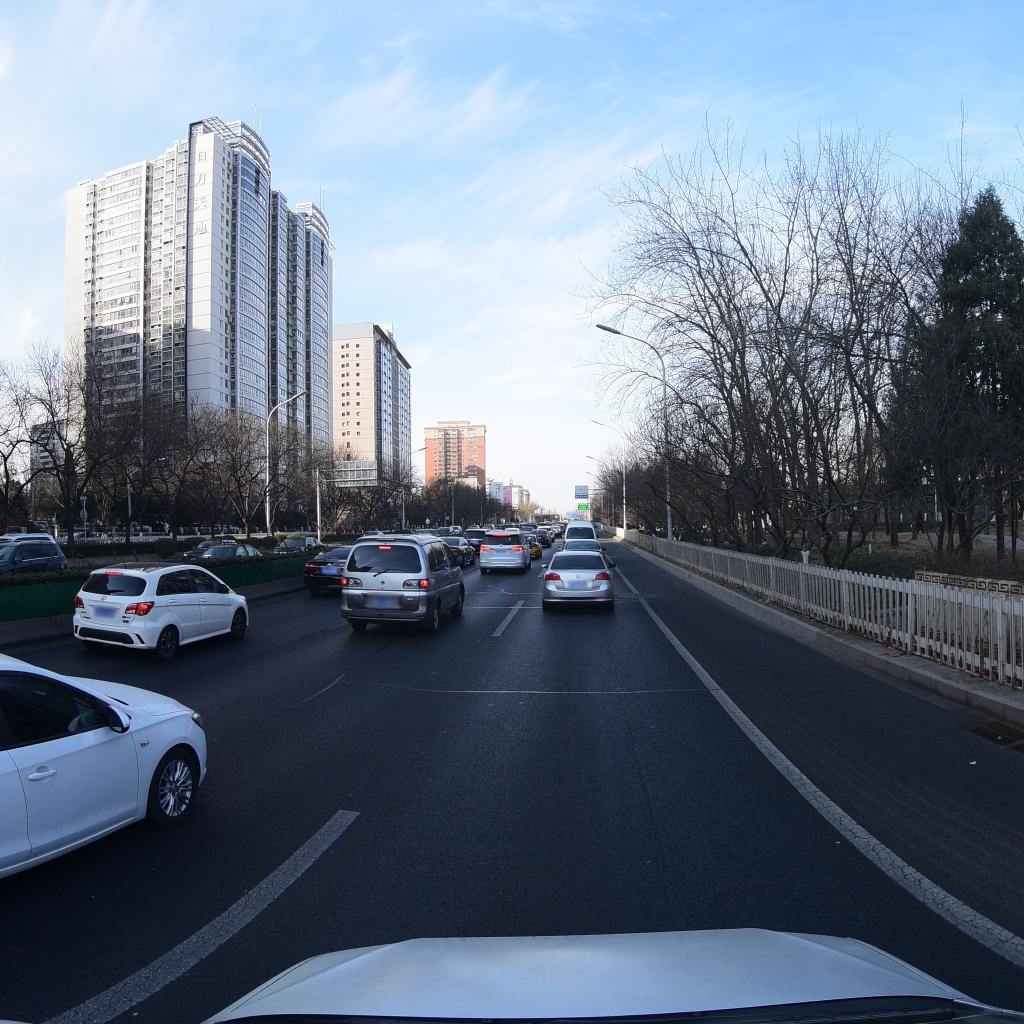
Region: Fengtai
Road damage annotations: transverse patch, longitudinal patch, longitudinal patch, transverse patch, longitudinal patch, transverse patch